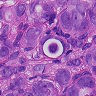
Metastatic tissue present: yes